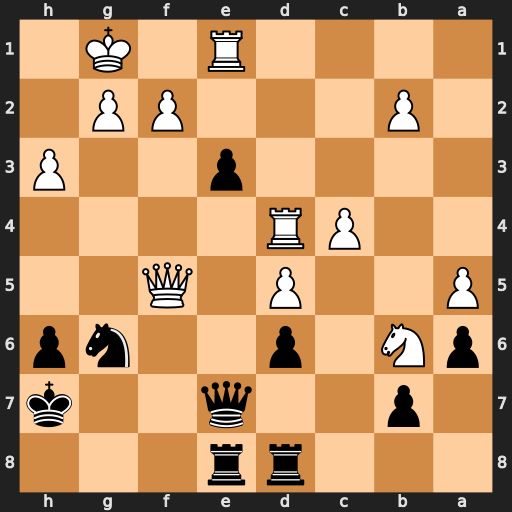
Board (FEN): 3rr3/1p2q2k/pN1p2np/P2P1Q2/2PR4/4p2P/1P3PP1/4R1K1
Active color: b
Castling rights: -
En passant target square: -
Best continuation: exf2+ Qxf2 Qxe1+ Qxe1 Rxe1+